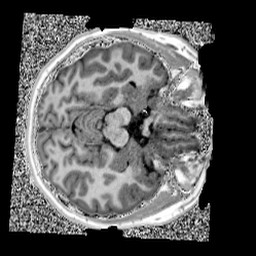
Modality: UNIT1
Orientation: axial
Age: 12
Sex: female
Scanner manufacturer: siemens
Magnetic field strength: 3 T
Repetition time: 4 s
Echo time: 0.00299 s